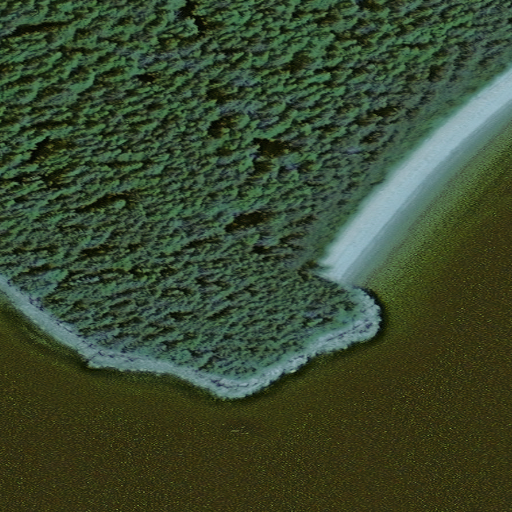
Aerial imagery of cape in Alaska named Lindenberg Head containing only unknown